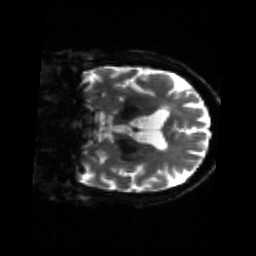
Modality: sbref
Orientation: coronal
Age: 62
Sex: male
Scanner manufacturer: siemens
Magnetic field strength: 3 T
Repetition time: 4.71 s
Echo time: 0.0906 s